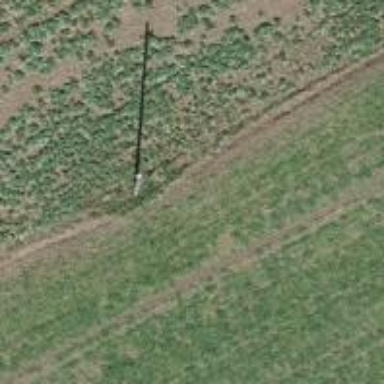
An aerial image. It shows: Power pole.